Question: the client want something like this. I can manage the styling (corners and all) but i can't get the "dropdown" to drop under the text in the cell to the left. My html follows. Thanks in advance

'''
<html xmlns="http://www.w3.org/1999/xhtml">
<head>
<script type="text/javascript" src="Scripts/jquery-1.4.1.js"></script>
<script type="text/javascript">
$(document).ready(function () {
$('div.outside').hide();
$('div.selector').click(function () {
var hidden = $(this).parents('td').find('div.outside :hidden').length > 0;
$('div.outside').hide();
if (hidden) {
$(this).parents('td').find('div.outside').show().animate('slow');
} else {
$(this).parents('td').find('div.outside').hide().animate('slow');
}
});
});
</script>
<style type="text/css">
ul.action
{
list-style-type: none;
list-style-position: outside;
padding: 0px;
text-align: left;
margin: 0px;
}
ul li
{
margin: 1px 0px 1px 0px;
}
div.content
{
border-style: solid;
border-width: 1px;
padding: 1px;
white-space: nowrap;
overflow: auto;
}
div.outside
{
width: 200px;
position: absolute;
z-index: 100;
}
div.top
{
width: 200px;
}
div.selector
{
cursor: pointer;
padding: 1px 1px 0px 1px;
float: right;
border-style: solid;
border-width: 1px;
border-bottom-style: solid;
top: 2px;
position: relative;
}
.popup-dropdown
{
background-color: #FFFFE1;
}
thead td
{
font-weight: bold;
width: 100px;
}
</style>
<title></title>
</head>
<body>
<table>
<thead>
<tr>
<td>
Name
</td>
<td>
Rank
</td>
<td colspan="2" style="width: 20px;">
Style
</td>
</tr>
</thead>
<tr>
<td>
Jimmi Hendrix
</td>
<td>
1
</td>
<td>
Blues-Rock
</td>
<td style="width: 20px;">
<div class='top'>
<div class='selector popup-dropdown'>
X</div>
</div>
<div style='clear: both;'>
</div>
<div class='outside'>
<div class='content popup-dropdown'>
<ul class='action'>
<li>Make God Status</li>
<li>Elevate</li>
<li>Respect</li>
</ul>
</div>
</div>
</td>
</tr>
<tr>
<td>
Carlos Santana
</td>
<td>
2
</td>
<td>
Blues-Rock
</td>
<td style="width: 20px;">
<div class='top'>
<div class='selector popup-dropdown'>
X</div>
</div>
<div style='clear: both;'>
</div>
<div class='outside'>
<div class='content popup-dropdown'>
<ul class='action'>
<li>Make God Status</li>
<li>Elevate</li>
<li>Respect</li>
</ul>
</div>
</div>
</td>
</tr>
</table>
Lorem ipsum dolor sit amet, consectetur adipiscing elit. Praesent vulputate pulvinar
nisi vel tincidunt. Mauris eget pulvinar enim. Suspendisse vitae turpis id orci
porttitor auctor nec ut nisi. Nunc euismod. </div>
</body>
</html>
'''
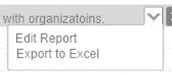
Answer: Alright. Correct me if I misunderstood, but I think you wanted to just basically get rid of that gap next to the 'X' and have the right edge of the popup aligned with the right edge of the 'X' box. You can accomplish this with absolute positioning. I've made changes to the fiddle here: <URL>
I changed the inline style on the 'td's and I changed 200px to 20px on 'div.top'